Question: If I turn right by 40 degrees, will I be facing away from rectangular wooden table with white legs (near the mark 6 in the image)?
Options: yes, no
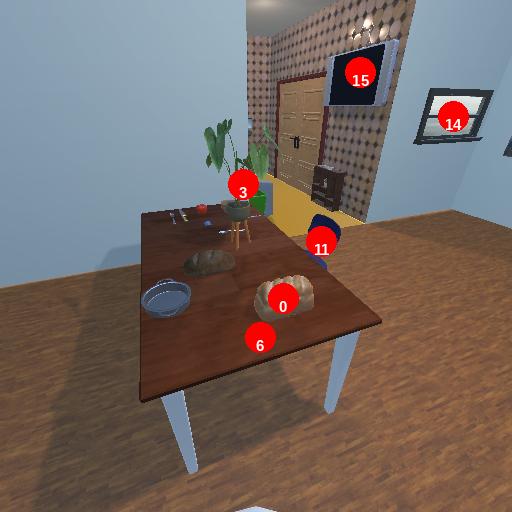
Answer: yes